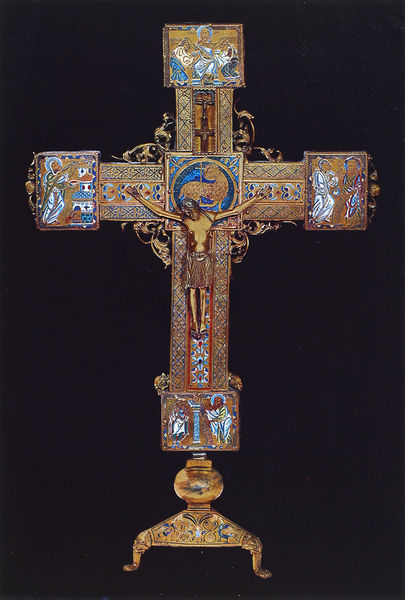
Titel: Reliquienkreuz
Institution: London, Victoria and Albert Museum
Schlagwörter: blau, gott, weiß, menschen, bunt, schwarz, rot, ornament, sockel, kirche, gold, jugendstil, dekor, ornamente, lamm, kreuz, gravur, eiß, christus, jesus, kreuzigung, ständer, heilig, sakral, wertvoll, apostel, emaille, vier apostel